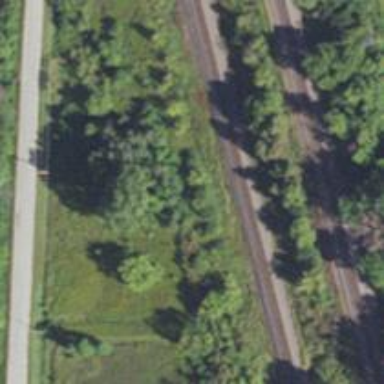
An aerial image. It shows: Abandoned railway.